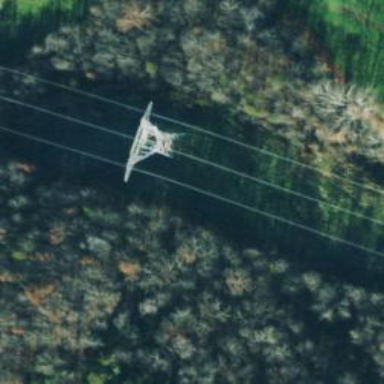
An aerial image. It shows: Lattice structure tower used for power distribution.